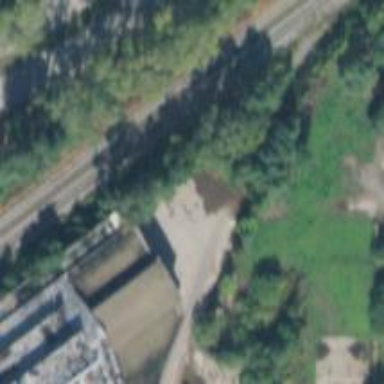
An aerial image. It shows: Rail spur service.